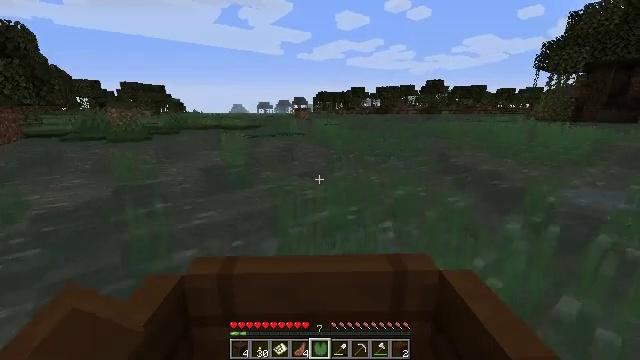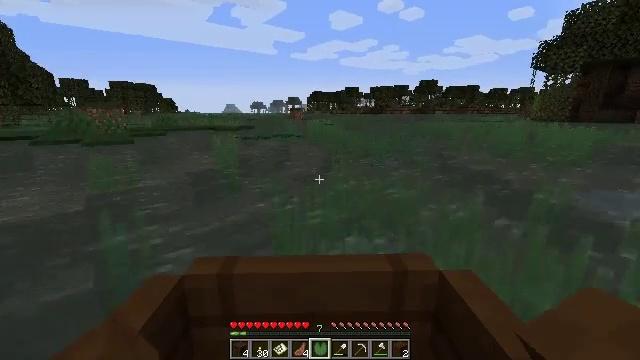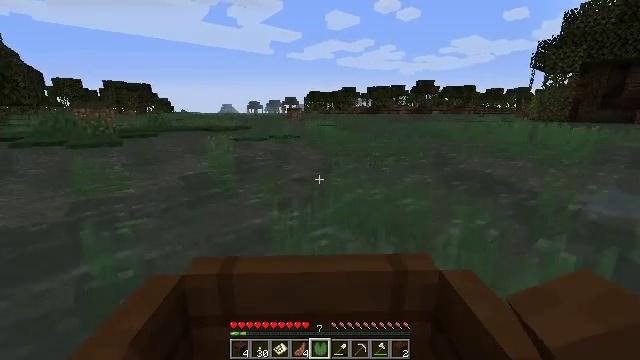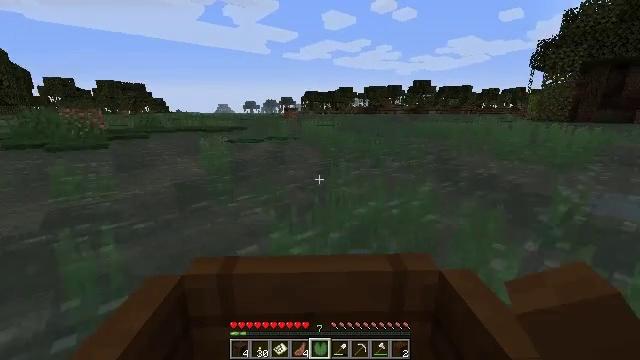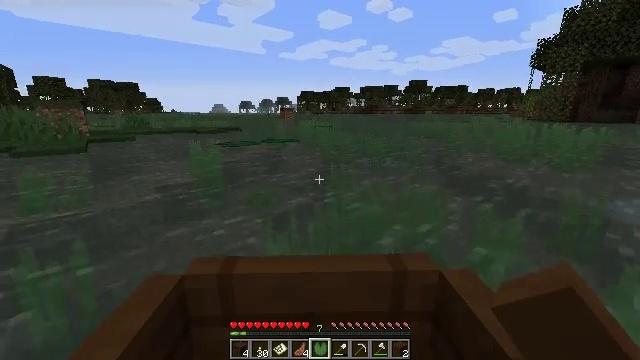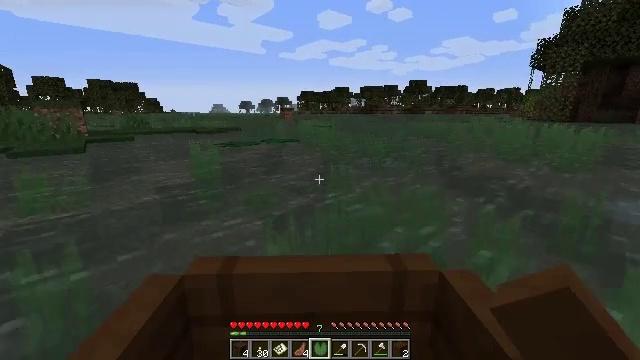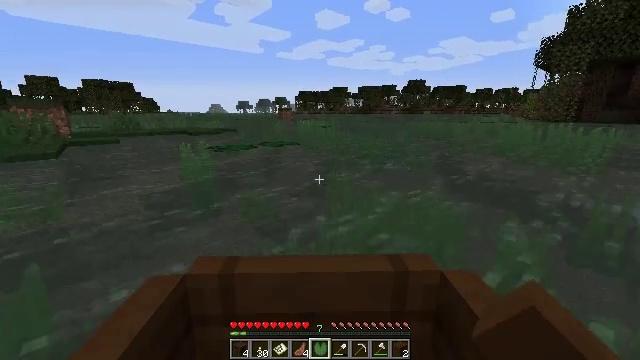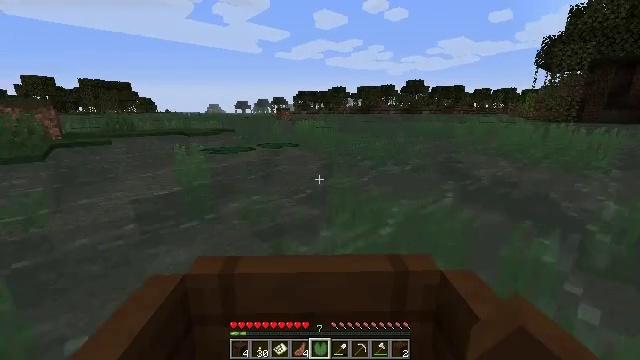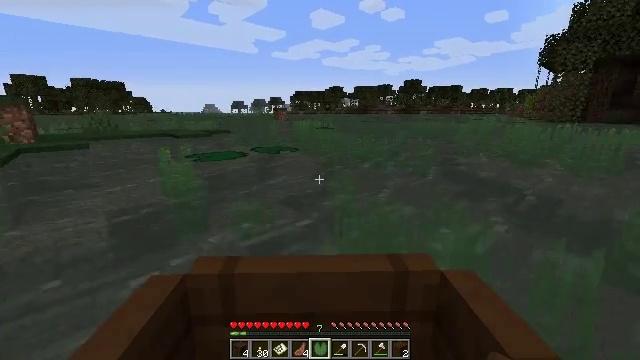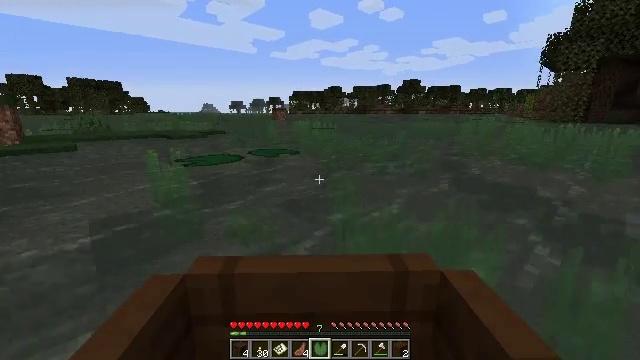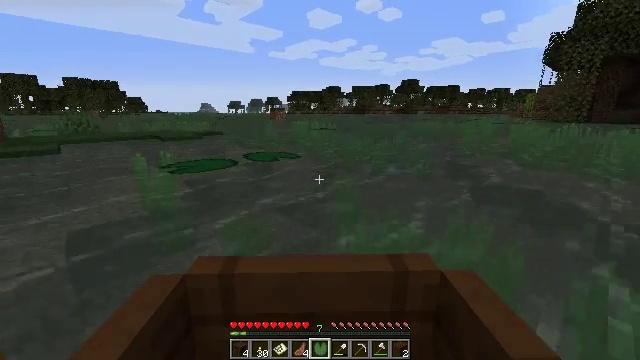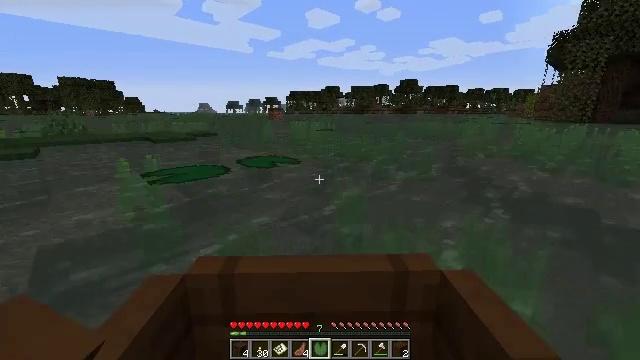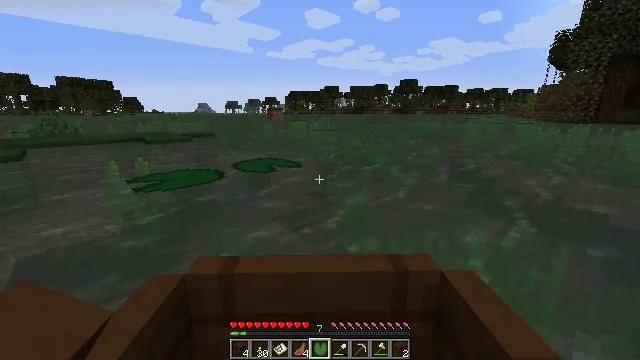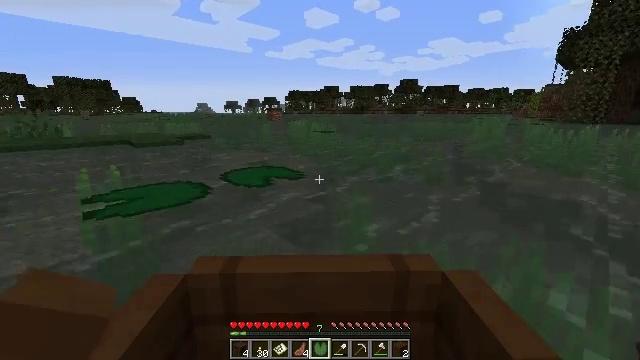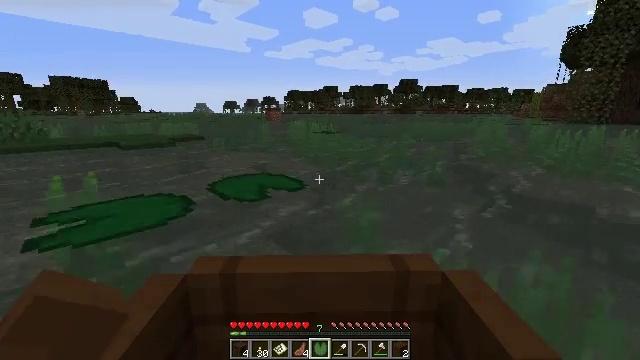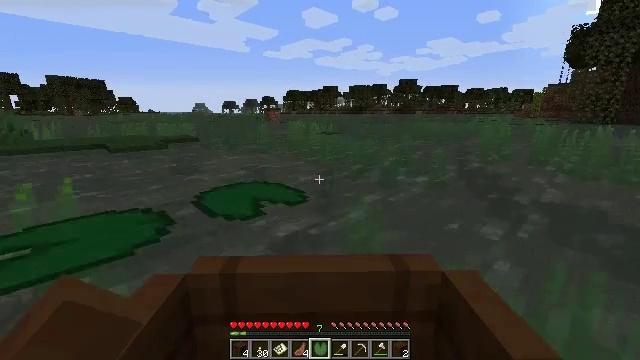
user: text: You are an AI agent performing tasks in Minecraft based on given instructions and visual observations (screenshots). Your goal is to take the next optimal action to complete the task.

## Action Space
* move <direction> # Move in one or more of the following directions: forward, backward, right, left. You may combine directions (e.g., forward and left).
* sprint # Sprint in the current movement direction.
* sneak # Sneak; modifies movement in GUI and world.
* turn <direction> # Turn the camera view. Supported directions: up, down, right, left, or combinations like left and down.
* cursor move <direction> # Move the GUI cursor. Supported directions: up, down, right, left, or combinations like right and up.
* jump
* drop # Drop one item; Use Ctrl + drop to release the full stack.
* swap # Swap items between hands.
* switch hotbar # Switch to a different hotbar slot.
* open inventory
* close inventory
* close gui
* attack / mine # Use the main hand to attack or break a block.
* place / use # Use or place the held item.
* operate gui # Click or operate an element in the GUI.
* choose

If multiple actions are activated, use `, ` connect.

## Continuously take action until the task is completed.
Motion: motion action
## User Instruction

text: Harvest sugar cane from the plant.
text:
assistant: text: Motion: move forward
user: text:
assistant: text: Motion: move forward
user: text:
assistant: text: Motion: move forward
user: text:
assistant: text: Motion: move forward
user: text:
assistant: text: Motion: move forward
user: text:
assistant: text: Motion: move forward
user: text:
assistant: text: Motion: move forward
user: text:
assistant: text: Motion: move forward
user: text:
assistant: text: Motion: move forward
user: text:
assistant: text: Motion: move forward
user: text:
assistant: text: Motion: move forward
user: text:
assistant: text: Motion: move forward
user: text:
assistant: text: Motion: move forward
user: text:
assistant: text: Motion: move forward
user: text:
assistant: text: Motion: move forward
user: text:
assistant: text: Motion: move forward
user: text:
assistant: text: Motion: move forward
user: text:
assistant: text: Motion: move forward
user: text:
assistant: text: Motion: move forward
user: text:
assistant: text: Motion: move forward
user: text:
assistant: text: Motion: move forward
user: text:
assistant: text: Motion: move forward
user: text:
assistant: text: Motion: move forward
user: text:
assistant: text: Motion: move forward
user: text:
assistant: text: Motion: move forward
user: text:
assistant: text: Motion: move forward
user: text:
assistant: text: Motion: move forward
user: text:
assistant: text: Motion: move forward
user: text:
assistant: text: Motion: move forward
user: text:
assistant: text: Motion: move forward